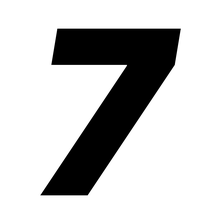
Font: Inter-Italic_Black_Italic